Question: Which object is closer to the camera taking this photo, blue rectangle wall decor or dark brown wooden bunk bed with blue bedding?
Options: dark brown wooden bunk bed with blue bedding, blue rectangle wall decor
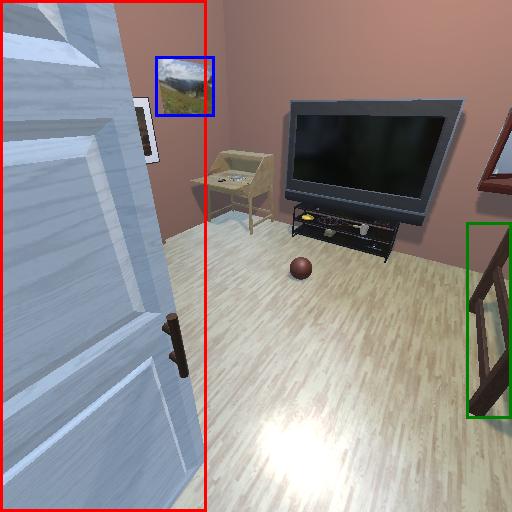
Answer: dark brown wooden bunk bed with blue bedding